Question: The following is used in SP designer to render the following Label and Textbox in sharepoint 2007 designer.
'''
<table width="100%" style="border: thin solid silver">
<tr>
<td>
Current Hours*
</td>
<td >
<SharePoint:FormField runat="server" id="ff18{$Pos}" ControlMode="New" FieldName="Contracted_x0020_Hours" __designer:bind="{ddwrt:DataBind('i',concat('ff18',$Pos),'Value','ValueChanged','ID',ddwrt:EscapeDelims(string(@ID)),'@Contracted_x0020_Hours')}"/>
<SharePoint:FieldDescription runat="server" id="ff18description{$Pos}" FieldName="Contracted_x0020_Hours" ControlMode="New"/>
</td>
</tr>
</table>
'''
How do I change the size of texbox.?

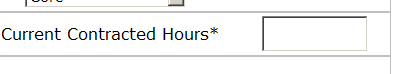
Answer: Identify the css style using there and changed it accordingly... or if you use jQuery try:
'''
$("input[id^='ff18']").css('height',20);
$("input[id^='ff18']").css('width',50);
'''
for example...